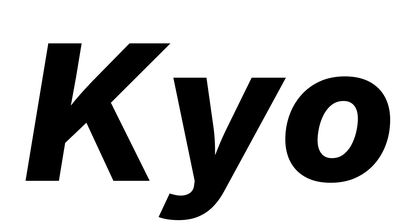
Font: Inter-Italic_ExtraBold_Italic